Question: I would like to be able to use the same drawable to represent both:

as the same drawable, and re-color the drawable based on some programmatic values, so that the end user could re-theme the interface.
What is the best way to do this? I have tried (and reused the icons from) <URL> but I can't represent the change as a simple change of hue, since it also varies in saturation and value..
Is it best to store the icon as all white in the area I want changed? or transparent? or some other solid color?
Is there some method that allows you to figure out the matrix based on the difference between Color of red_icon and Color of blue_icon?
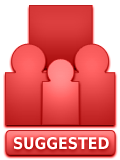
Answer: So after a lot of trial and error, reading different articles, and most importantly, going through the API Demos (ColorFilters.java -- found in com.example.android.apis.graphics) I found the solution.
For solid images, I have found it is best to use the color filter PorterDuff.Mode.SRC_ATOP because it will overlay the color on top of the source image, allowing you to change the color to the exact color you are looking for.
For images that are more complex, like the one above, I have found the best thing to do is to color the entire image WHITE (FFFFFF) so that when you do PorterDuff.Mode.MULTIPLY, you end up with the correct colors, and all of the black (000000) in your image will remain black.
The colorfilters.java shows you how it's done if your drawing on a canvas, but if all you need is to color a drawable then this will work:
'''
COLOR2 = Color.parseColor("#FF"+getColor());
Mode mMode = Mode.SRC_ATOP;
Drawable d = mCtx.getResources().getDrawable(R.drawable.image);
d.setColorFilter(COLOR2,mMode)
'''
I created a demo activity using some of the API Demo code to swap between every color filter mode to try them out for different situations and have found it to be invaluable, so I thought I would post it here.
'''
public class ColorFilters extends GraphicsActivity {
@Override
protected void onCreate(Bundle savedInstanceState) {
super.onCreate(savedInstanceState);
setContentView(new SampleView(this));
}
private static class SampleView extends View {
private Activity mActivity;
private Drawable mDrawable;
private Drawable[] mDrawables;
private Paint mPaint;
private Paint mPaint2;
private float mPaintTextOffset;
private int[] mColors;
private PorterDuff.Mode[] mModes;
private int mModeIndex;
private Typeface futura_bold;
private AssetManager assets;
private static void addToTheRight(Drawable curr, Drawable prev) {
Rect r = prev.getBounds();
int x = r.right + 12;
int center = (r.top + r.bottom) >> 1;
int h = curr.getIntrinsicHeight();
int y = center - (h >> 1);
curr.setBounds(x, y, x + curr.getIntrinsicWidth(), y + h);
}
public SampleView(Activity activity) {
super(activity);
mActivity = activity;
Context context = activity;
setFocusable(true);
/**1. GET DRAWABLE, SET BOUNDS */
assets = context.getAssets();
mDrawable = context.getResources().getDrawable(R.drawable.roundrect_gray_button_bg_nine);
mDrawable.setBounds(0, 0, mDrawable.getIntrinsicWidth(), mDrawable.getIntrinsicHeight());
mDrawable.setDither(true);
int[] resIDs = new int[] {
R.drawable.roundrect_gray_button_bg,
R.drawable.order_button_white,
R.drawable.yellowbar
};
mDrawables = new Drawable[resIDs.length];
Drawable prev = mDrawable;
for (int i = 0; i < resIDs.length; i++) {
mDrawables[i] = context.getResources().getDrawable(resIDs[i]);
mDrawables[i].setDither(true);
addToTheRight(mDrawables[i], prev);
prev = mDrawables[i];
}
/**2. SET Paint for writing text on buttons */
mPaint = new Paint();
mPaint.setAntiAlias(true);
mPaint.setTextSize(16);
mPaint.setTextAlign(Paint.Align.CENTER);
mPaint2 = new Paint(mPaint);
/** Calculating size based on font */
futura_bold = Typeface.createFromAsset(assets,
"fonts/futurastd-bold.otf");
//Determine size and offset to write text in label based on font size.
mPaint.setTypeface(futura_bold);
Paint.FontMetrics fm = mPaint.getFontMetrics();
mPaintTextOffset = (fm.descent + fm.ascent) * 0.5f;
mColors = new int[] {
0,
0xFFA60017,//WE USE THESE
0xFFC6D405,
0xFF4B5B98,
0xFF656565,
0xFF8888FF,
0xFF4444FF,
};
mModes = new PorterDuff.Mode[] {
PorterDuff.Mode.DARKEN,
PorterDuff.Mode.DST,
PorterDuff.Mode.DST_ATOP,
PorterDuff.Mode.DST_IN,
PorterDuff.Mode.DST_OUT,
PorterDuff.Mode.DST_OVER,
PorterDuff.Mode.LIGHTEN,
PorterDuff.Mode.MULTIPLY,
PorterDuff.Mode.SCREEN,
PorterDuff.Mode.SRC,
PorterDuff.Mode.SRC_ATOP,
PorterDuff.Mode.SRC_IN,
PorterDuff.Mode.SRC_OUT,
PorterDuff.Mode.SRC_OVER,
PorterDuff.Mode.XOR
};
mModeIndex = 0;
updateTitle();
}
private void swapPaintColors() {
if (mPaint.getColor() == 0xFF000000) {
mPaint.setColor(0xFFFFFFFF);
mPaint2.setColor(0xFF000000);
} else {
mPaint.setColor(0xFF000000);
mPaint2.setColor(0xFFFFFFFF);
}
mPaint2.setAlpha(0);
}
private void updateTitle() {
mActivity.setTitle(mModes[mModeIndex].toString());
}
private void drawSample(Canvas canvas, ColorFilter filter) {
/** Create a rect around bounds, ensure size offset */
Rect r = mDrawable.getBounds();
float x = (r.left + r.right) * 0.5f;
float y = (r.top + r.bottom) * 0.5f - mPaintTextOffset;
/**Set color filter to selected color
* create canvas (filled with this color)
* Write text using paint (new color)
*/
mDrawable.setColorFilter(filter);
mDrawable.draw(canvas);
/** If the text doesn't fit in the button, make the text size smaller until it does*/
final float size = mPaint.measureText("Label");
if((int) size > (r.right-r.left)) {
float ts = mPaint.getTextSize();
Log.w("DEBUG","Text size was"+ts);
mPaint.setTextSize(ts-2);
}
canvas.drawText("Sausage Burrito", x, y, mPaint);
/** Write the text and draw it onto the drawable*/
for (Drawable dr : mDrawables) {
dr.setColorFilter(filter);
dr.draw(canvas);
}
}
@Override protected void onDraw(Canvas canvas) {
canvas.drawColor(0xFFCCCCCC);
canvas.translate(8, 12);
for (int color : mColors) {
ColorFilter filter;
if (color == 0) {
filter = null;
} else {
filter = new PorterDuffColorFilter(color,
mModes[mModeIndex]);
}
drawSample(canvas, filter);
canvas.translate(0, 55);
}
}
@Override
public boolean onTouchEvent(MotionEvent event) {
float x = event.getX();
float y = event.getY();
switch (event.getAction()) {
case MotionEvent.ACTION_DOWN:
break;
case MotionEvent.ACTION_MOVE:
break;
case MotionEvent.ACTION_UP:
// update mode every other time we change paint colors
if (mPaint.getColor() == 0xFFFFFFFF) {
mModeIndex = (mModeIndex + 1) % mModes.length;
updateTitle();
}
swapPaintColors();
invalidate();
break;
}
return true;
}
}
}
'''
The two other dependencies, GraphicsActivity.java and PictureLayout.java, can be copied directly from the API Demos activity if you would like to test it out.